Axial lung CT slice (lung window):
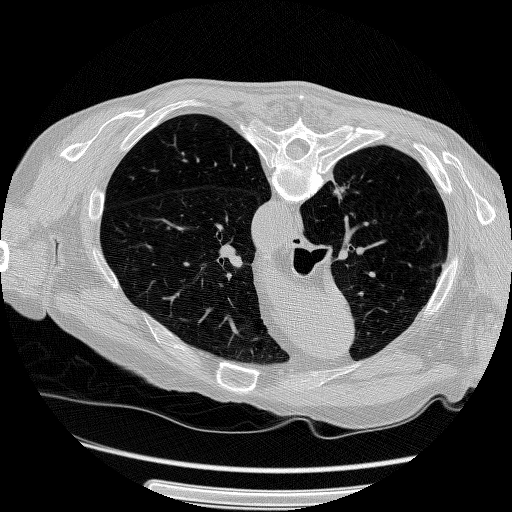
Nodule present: no